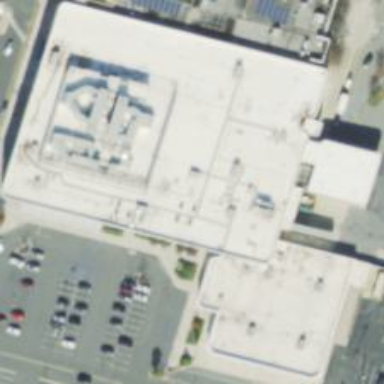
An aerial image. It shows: Mall building.